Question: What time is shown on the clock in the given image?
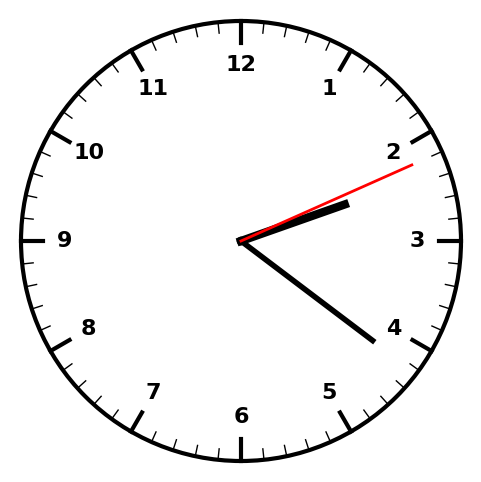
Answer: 02:21:11